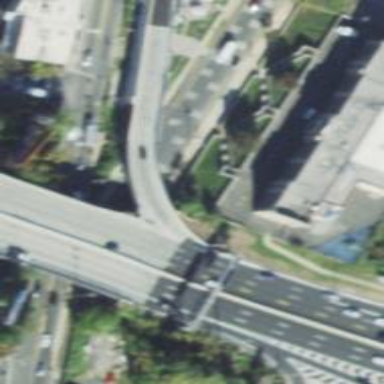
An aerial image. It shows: Urban freeway or expressway.